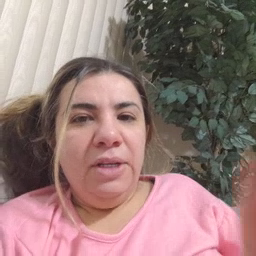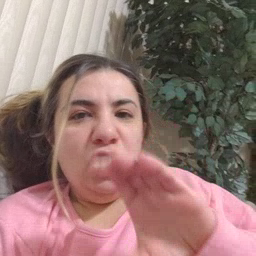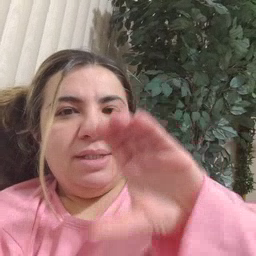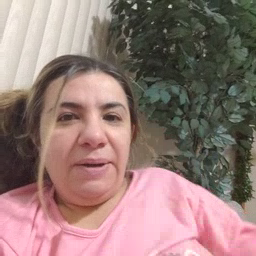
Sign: chocolate